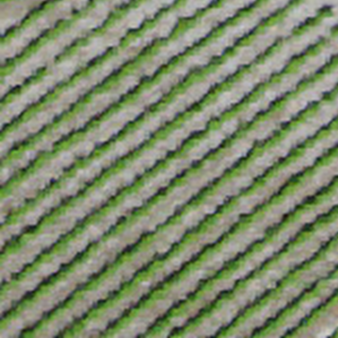
Label: other